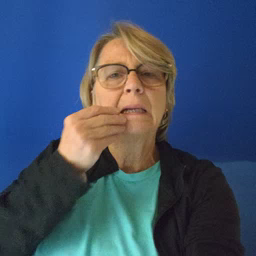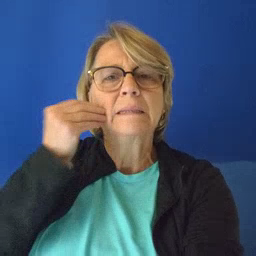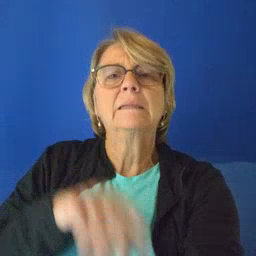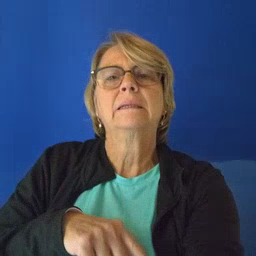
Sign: kiss